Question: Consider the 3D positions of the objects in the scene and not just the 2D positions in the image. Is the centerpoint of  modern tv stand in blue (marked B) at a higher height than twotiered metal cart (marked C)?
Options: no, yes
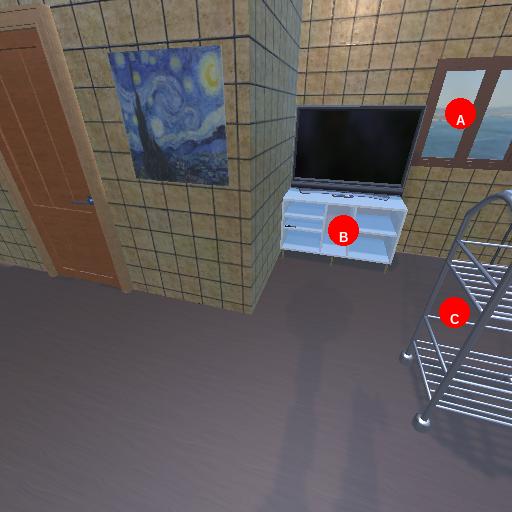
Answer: no